Interaction volume radius: 10 \u00c5
Interaction volume height: 25 \u00c5
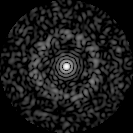
Disorder parameter: 0.8442